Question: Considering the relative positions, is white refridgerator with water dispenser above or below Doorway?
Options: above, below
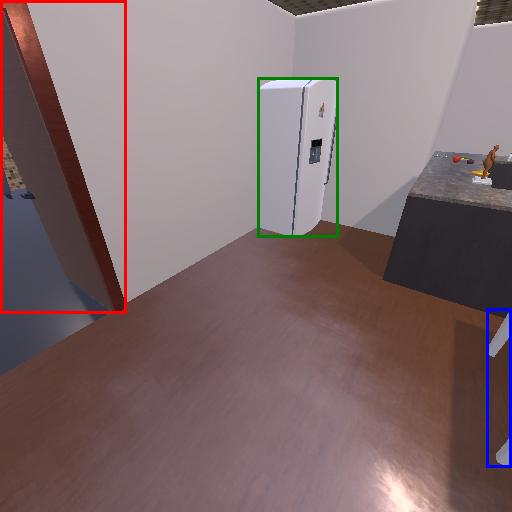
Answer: above